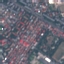
Land use / land cover class: Residential